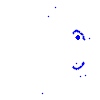
Particle: electron